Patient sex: M
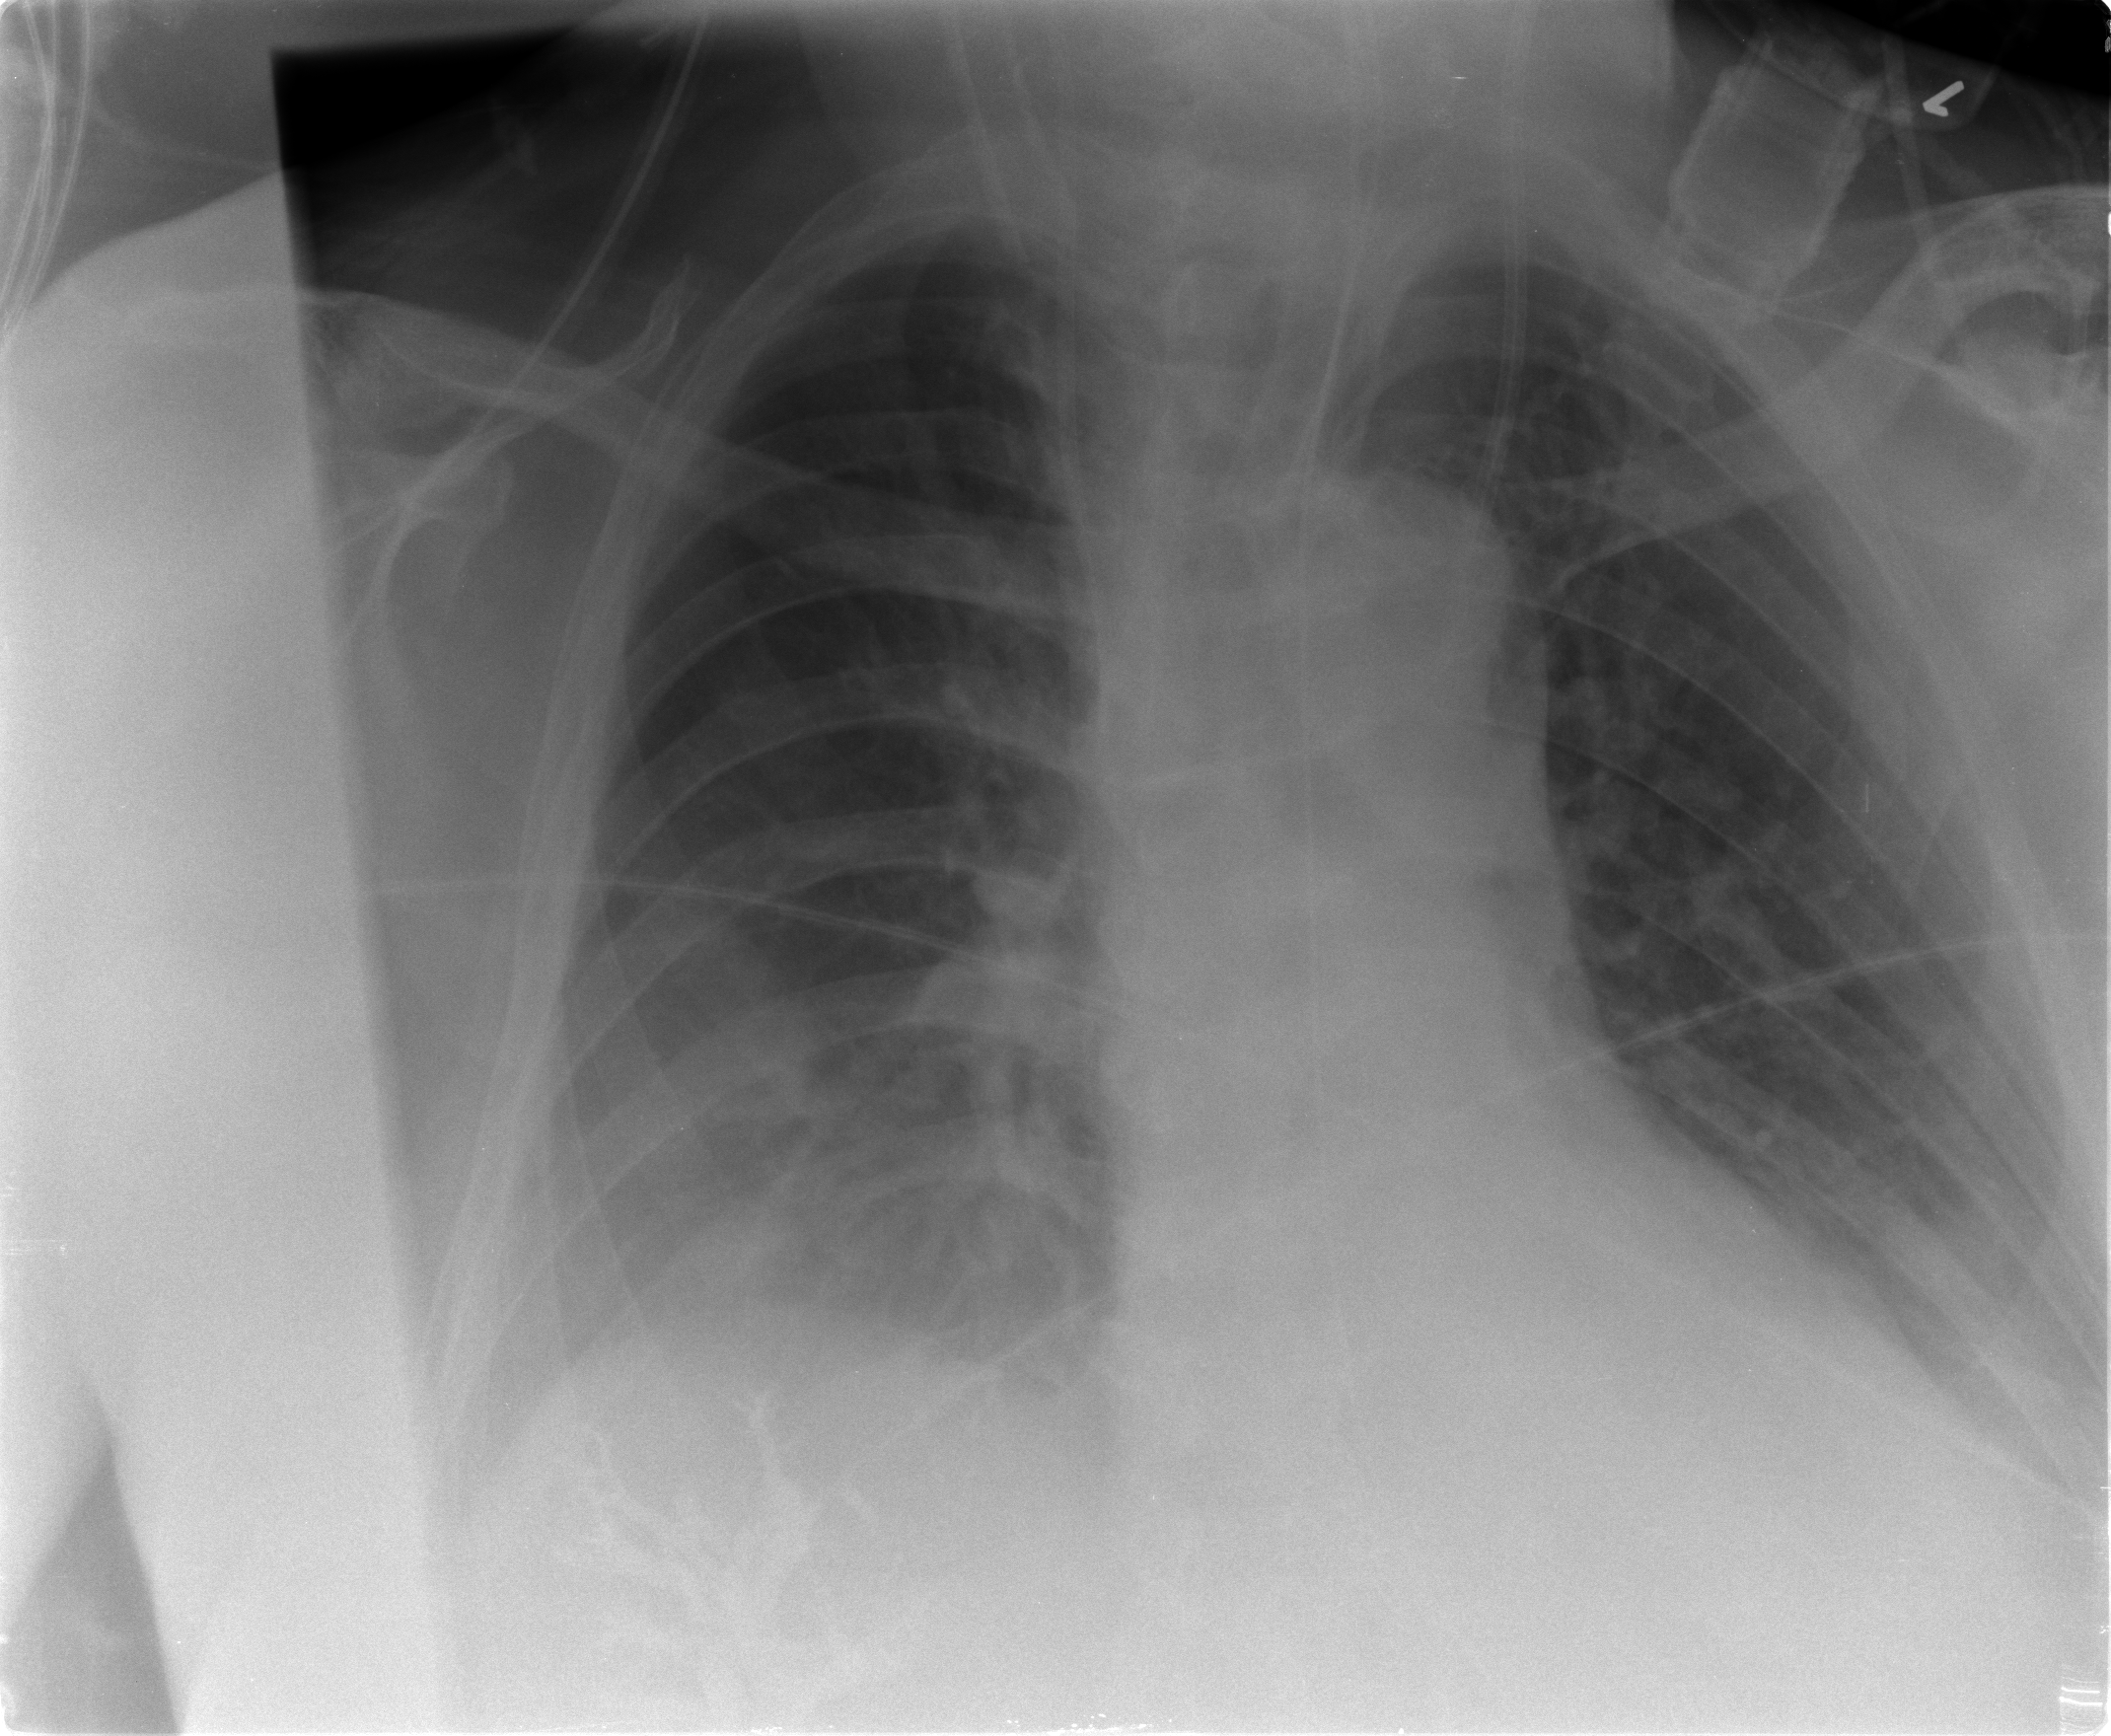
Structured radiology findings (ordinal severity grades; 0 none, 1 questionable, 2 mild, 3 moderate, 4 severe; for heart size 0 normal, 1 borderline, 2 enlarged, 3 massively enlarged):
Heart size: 0
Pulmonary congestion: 2
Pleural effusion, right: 2
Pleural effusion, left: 2
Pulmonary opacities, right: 0
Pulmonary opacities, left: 0
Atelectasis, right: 2
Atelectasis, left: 2